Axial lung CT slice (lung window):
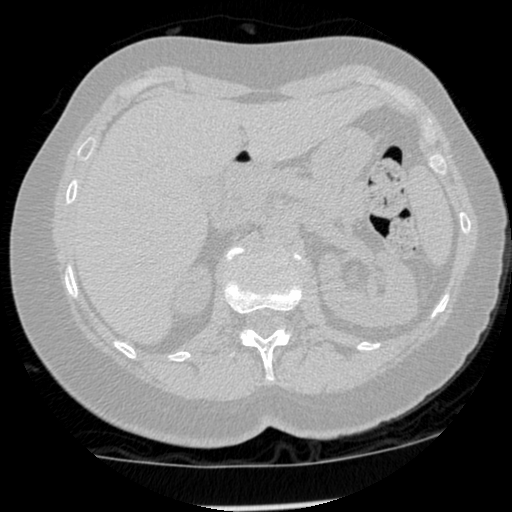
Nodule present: no